Field crop: maize
Growth stage: 2
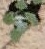
Species: chenopodium